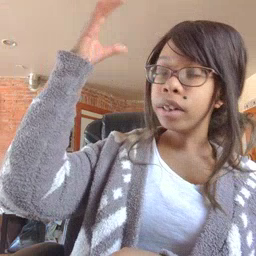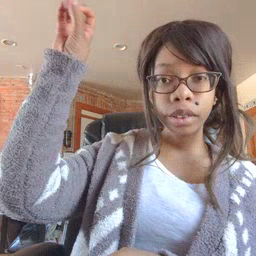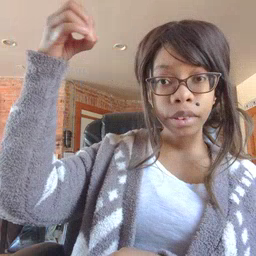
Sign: sun